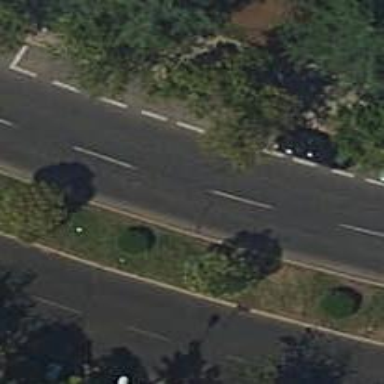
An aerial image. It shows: Kerb serving as barrier.